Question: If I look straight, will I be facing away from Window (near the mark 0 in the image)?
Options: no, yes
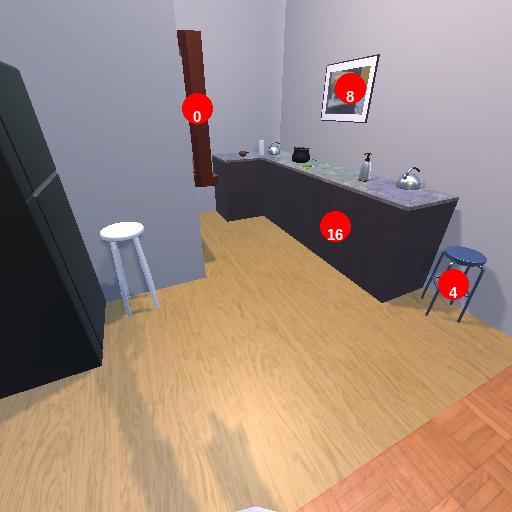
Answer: no